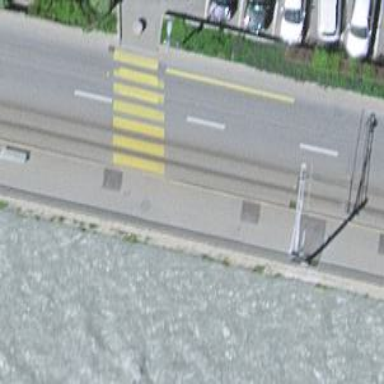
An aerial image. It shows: Railway crossing.